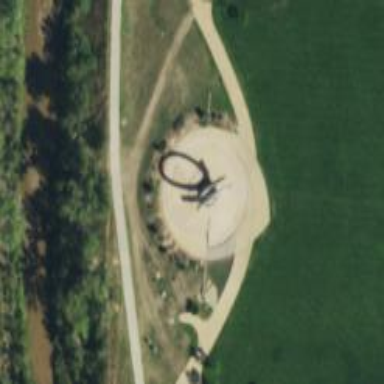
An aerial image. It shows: Artwork fountain - captivating attraction for tourists.